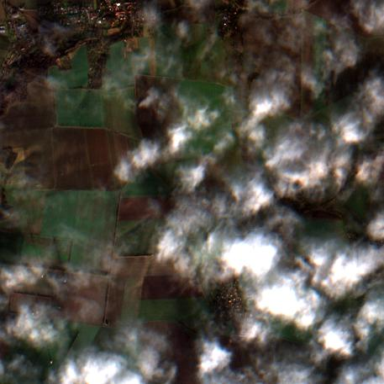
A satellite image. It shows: View of farmland.